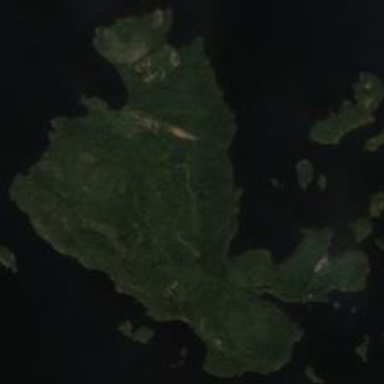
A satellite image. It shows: Image showing island.